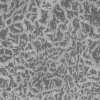
Atmospheric dust classification: not_dusty